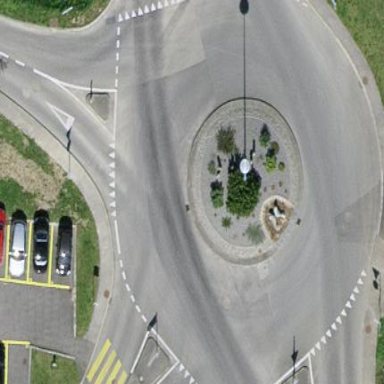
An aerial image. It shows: Secondary road with asphalt surface leading to roundabout junction.